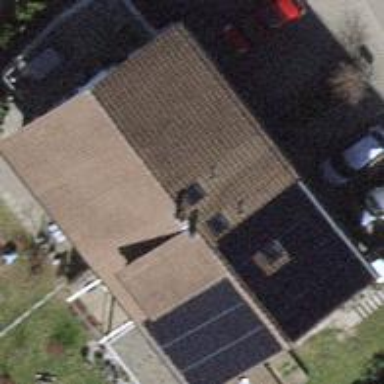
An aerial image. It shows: Semi-detached house with gabled roof.